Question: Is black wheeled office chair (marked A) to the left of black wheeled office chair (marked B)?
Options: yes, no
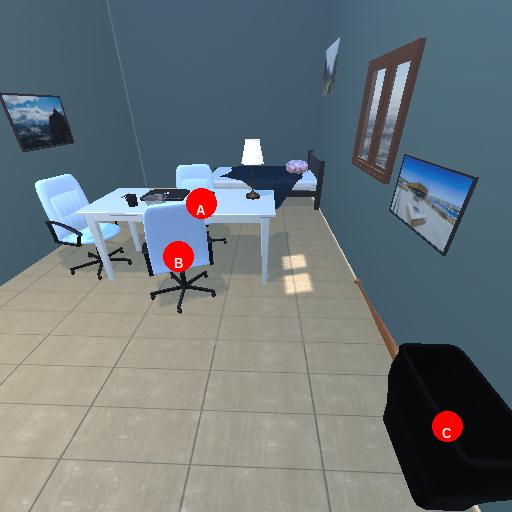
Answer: yes